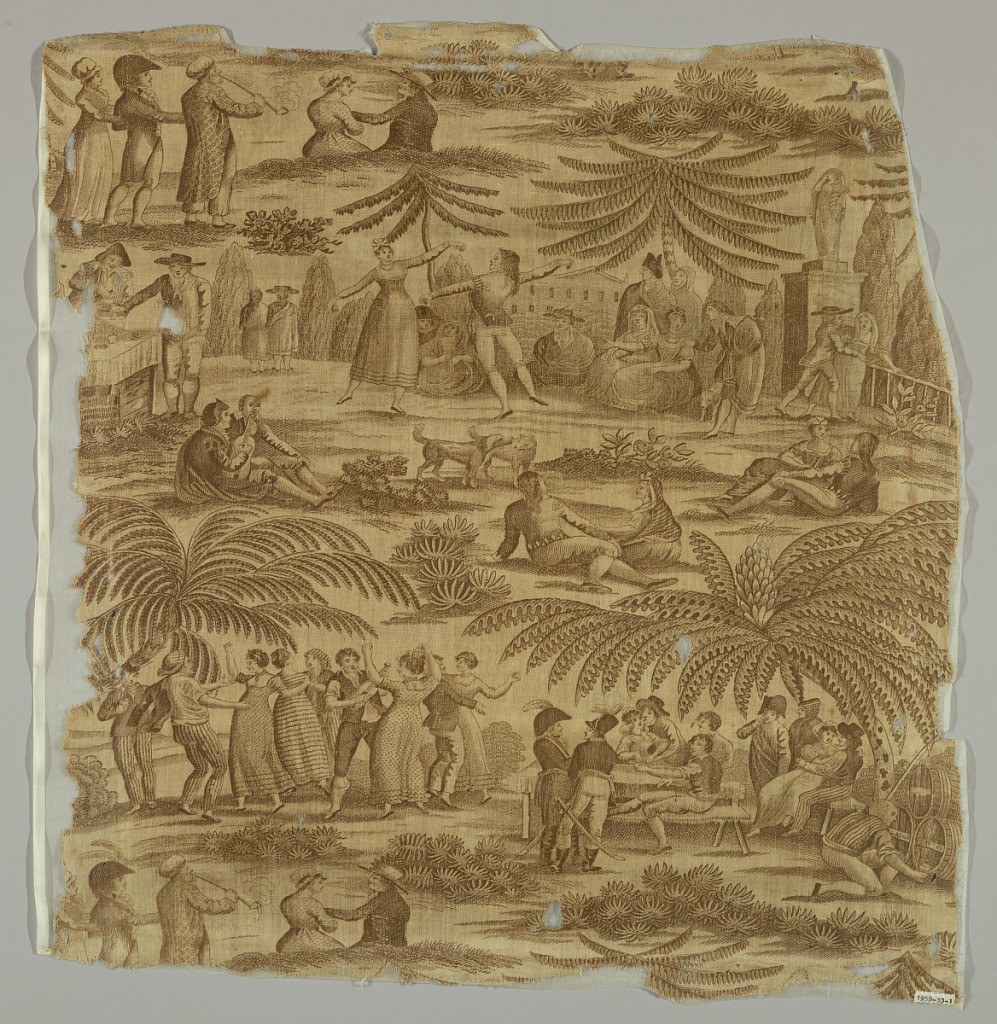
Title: Textile
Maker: John Marshall & Sons
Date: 1818–24
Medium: cotton Technique: roller printed
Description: Printed in brown with scenes of country dancing, drinking and courtship. Some men in uniform of Napoleonic era with tricorne. Women in Empire-style light dresses; some in 18th century-style court dress. Man crouching before wooden barrels inscribed JM&S No 19.Scenes interspersed with large, exagerrated palm trees.